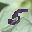
Label: 5